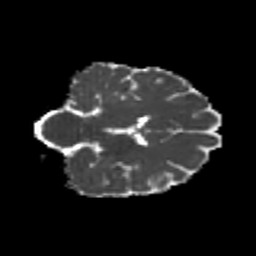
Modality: MD
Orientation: coronal
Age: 26
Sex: female
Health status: healthy
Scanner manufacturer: philips
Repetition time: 7.388 s
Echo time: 0.08599 s